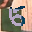
Label: 5